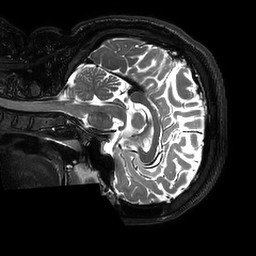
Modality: T2w
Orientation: sagittal
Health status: ill
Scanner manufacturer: philips
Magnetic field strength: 3 T
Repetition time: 2.5 s
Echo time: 0.331 s